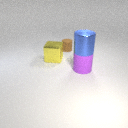
large purple rubber cylinder to the right of small brown rubber cylinder